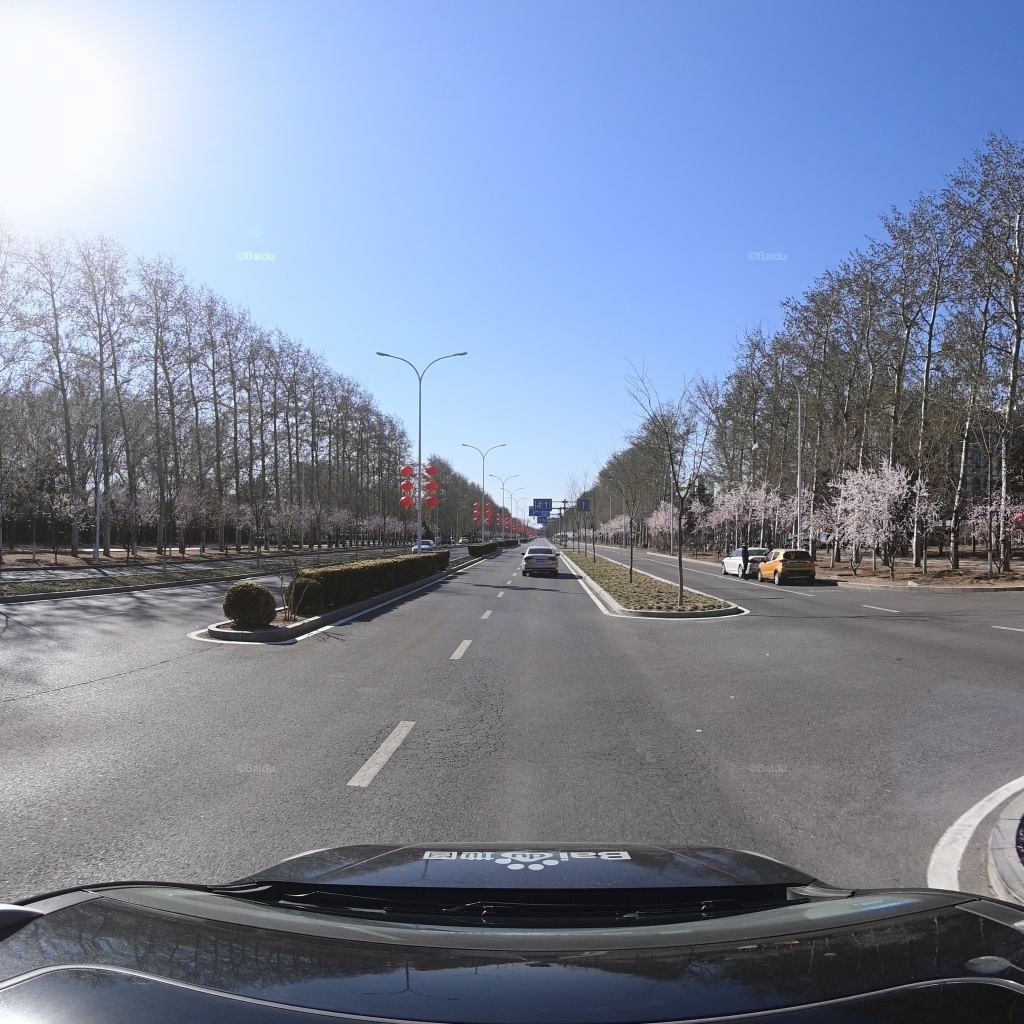
Region: Chaoyang
Road damage annotations: alligator crack, alligator crack, longitudinal crack